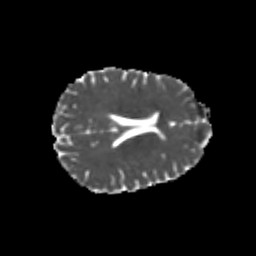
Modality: MD
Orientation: axial
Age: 22
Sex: female
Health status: healthy
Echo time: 0.074 s